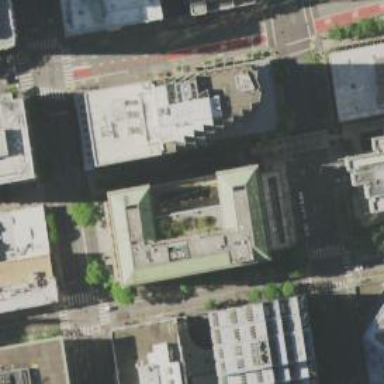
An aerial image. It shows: Part of building is shown in the image.